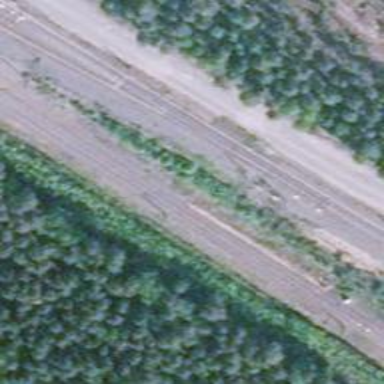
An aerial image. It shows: Railway track with continuous electrified contact line.